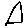
Label: triangle